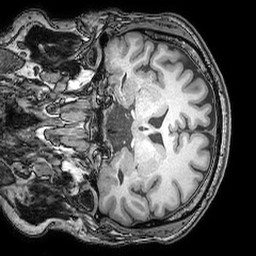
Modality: T1w
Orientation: coronal
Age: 32
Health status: ill
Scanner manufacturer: philips
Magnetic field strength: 3 T
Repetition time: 0.007 s
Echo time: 0.0035 s